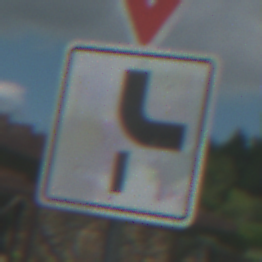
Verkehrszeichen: VerlaufVorfahrtsstrasse10
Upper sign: VorfahrtGewaehren
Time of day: Midday
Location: Outdoor (Nature)
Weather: PartlyCloudy
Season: NotSpecified
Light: Natural